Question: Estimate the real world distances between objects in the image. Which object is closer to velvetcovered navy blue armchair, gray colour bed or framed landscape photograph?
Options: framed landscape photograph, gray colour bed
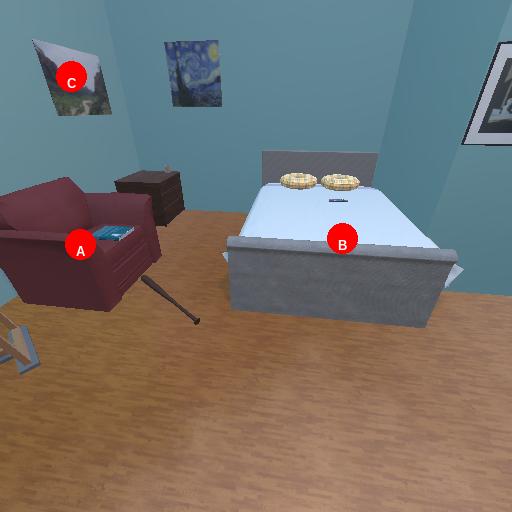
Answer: framed landscape photograph